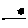
Label: moon